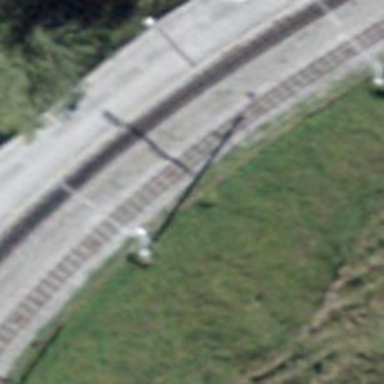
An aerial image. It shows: Narrow-gauge railway track with one electrified contact line.